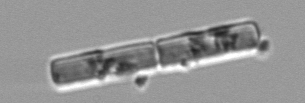
Label: Guinardia_delicatula